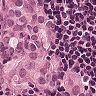
Metastatic tissue present: yes